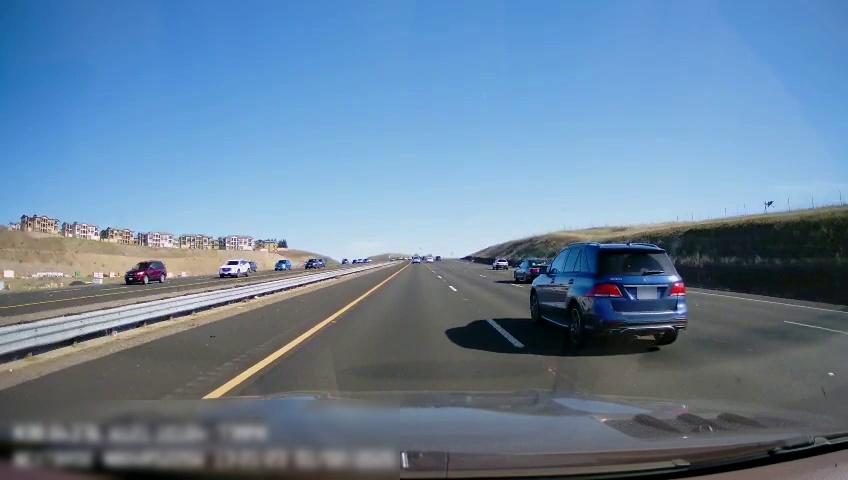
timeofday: Day
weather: Sunny
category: Drivable Space
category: Drivable Space
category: Vehicles | Car
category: Vehicles | Car
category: Vehicles | SUV
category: Vehicles | SUV
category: Vehicles | Car
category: Vehicles | Car
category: Vehicles | Car
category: Vehicles | SUV
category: Vehicles | SUV
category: Lanes | Current Lane
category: Lanes | Current Lane
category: Lanes | Alternate Lane
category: Lanes | Alternate Lane
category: Lanes | Alternate Lane
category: Lanes | Opposite Lane
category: Lanes | Opposite Lane
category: Lanes | Opposite Lane